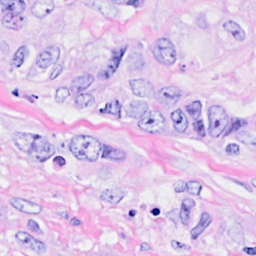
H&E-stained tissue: Breast